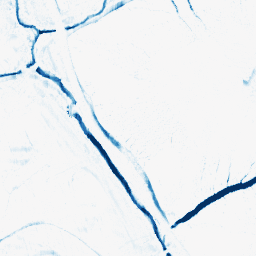
Category: morphological
Decomposition family: morphological_ellipse
Decomposition parameters: operation: closing
width: 10
height: 5
Upsampling method: quintic
Upsampling parameters: scale: 8
Upsampling scale: 8